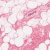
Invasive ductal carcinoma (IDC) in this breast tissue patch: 0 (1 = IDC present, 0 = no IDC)